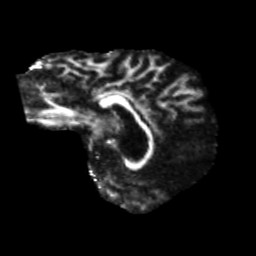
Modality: FA
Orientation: sagittal
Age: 57
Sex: male
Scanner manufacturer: siemens
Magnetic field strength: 3 T
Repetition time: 5.25 s
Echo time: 0.08 s